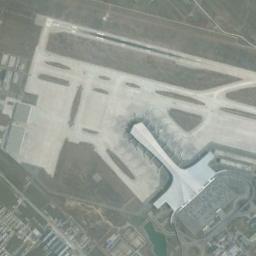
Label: airport